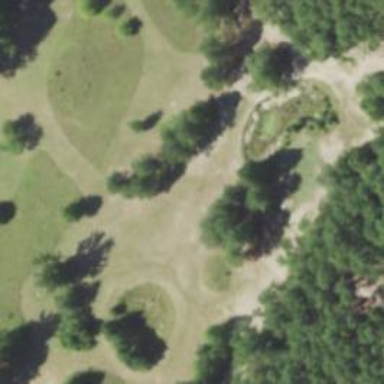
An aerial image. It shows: Disc golf tee.